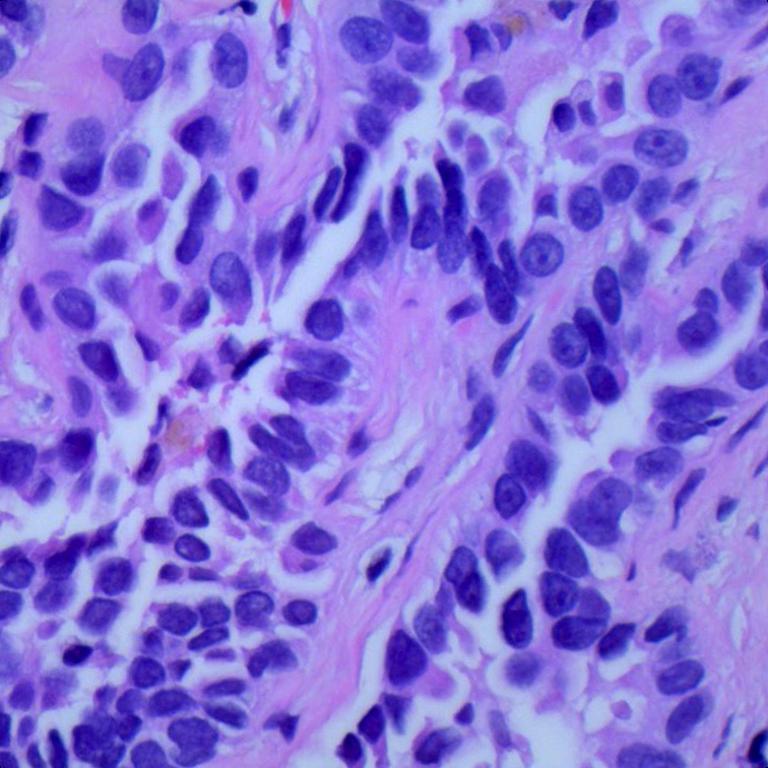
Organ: lung
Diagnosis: adenocarcinomas